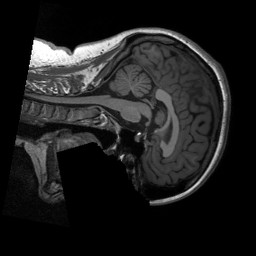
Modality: T1w
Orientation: sagittal
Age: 26
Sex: female
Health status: healthy
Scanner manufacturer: siemens
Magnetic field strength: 3 T
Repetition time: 2.3 s
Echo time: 0.00229 s